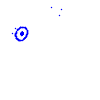
Particle: pion